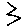
Label: zigzag